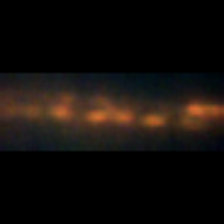
Taxon: Chaetoceros
Group: Diatoms